Question: Hi i always have this error: Android : Fatal Exception Main!! It's my first app and so i have several problems..i can't understand how android works :( :
'''
package com.mkyong.android;
import android.app.Activity;
import android.os.Bundle;
import android.view.View;
import android.view.View.OnClickListener;
import android.widget.Button;
import android.widget.Toast;
import com.example.toast.R;
public class MainActivity extends Activity {
private Button button;
public void onCreate(Bundle savedInstanceState) {
super.onCreate(savedInstanceState);
setContentView(R.layout.main);
button = (Button) findViewById(R.id.button1);
button.setOnClickListener(new OnClickListener() {
@Override
public void onClick(View arg0) {
Toast.makeText(getApplicationContext(), "Button is clicked", Toast.LENGTH_LONG).show();
}
});
}
}
'''
This is the main.xml:
'''
<?xml version="1.0" encoding="utf-8"?>
<LinearLayout xmlns:android="http://schemas.android.com/apk/res/android"
xmlns:tools="http://schemas.android.com/tools"
android:layout_width="fill_parent"
android:layout_height="fill_parent"
android:orientation="vertical" >
<Button
android:id="@+id/button1"
android:layout_width="wrap_content"
android:layout_height="wrap_content"
android:text="@string/show_toast"
tools:ignore="HardcodedText" />
</LinearLayout>
'''
This is the manifest:
'''
<manifest xmlns:android="http://schemas.android.com/apk/res/android"
package="com.example.toast"
android:versionCode="1"
android:versionName="1.0" >
<uses-sdk
android:minSdkVersion="8"
android:targetSdkVersion="17" />
<uses-permission android:name="android.permission.WRITE_EXTERNAL_STORAGE"/>
<application
android:allowBackup="true"
android:icon="@drawable/ic_launcher"
android:label="@string/app_name"
android:theme="@style/AppTheme" >
<activity
android:name=".MainActivity"
android:label="@string/app_name" >
<intent-filter>
<action android:name="android.intent.action.MAIN" />
<category android:name="android.intent.category.LAUNCHER" />
</intent-filter>
</activity>
</application>
</manifest>
'''
Here's the logcat output:

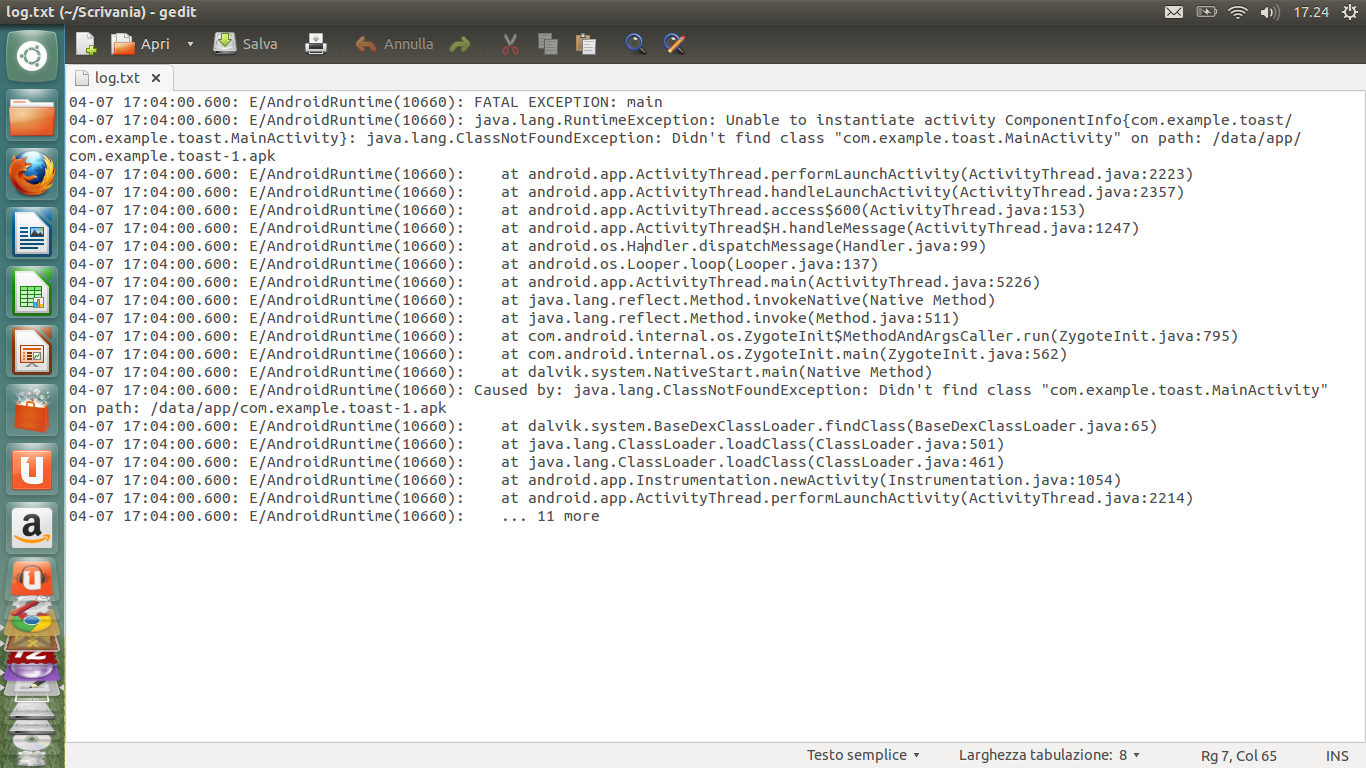
Answer: First of all I think You had copied the Code Form <URL>
It's shown that you 'MainActivity.java' is in package 'com.mkyong.android'
But in your manifest file your main package name is 'com.example.toast' .You haven't mention any about files in 'com.mkyong.android' in your 'manifest' file
if so
So there are two options
---
In your log it clearly says 'com.example.toast.MainActivity' is not found
You must change the package of 'MainActivity.java' to 'com.example.toast'
'''
<activity
android:name="com.example.toast.MainActivity"
android:label="@string/app_name" >
<intent-filter>
<action android:name="android.intent.action.MAIN" />
<category android:name="android.intent.category.LAUNCHER" />
</intent-filter>
</activity>
'''
This will remove the 'RuntimeException'
---
The second option is to change in 'manifest' file
'''
<activity
android:name="com.mkyong.android.MainActivity"
android:label="@string/app_name" >
<intent-filter>
<action android:name="android.intent.action.MAIN" />
<category android:name="android.intent.category.LAUNCHER" />
</intent-filter>
</activity>
'''
That if you application contains more than one package names you must specify the package name along with along with activity names in manifest file
eg : 'android:name="com.mkyong.android.MainActivity"' where 'com.mkyong.android' is package name and 'MainActivity' is file name
I Prefer you to choose
To display you toast you can use
'''
Toast.makeText(MainActivity.this, "Button is clicked", Toast.LENGTH_LONG).show();
'''
Here 'MainActivity.this' is the parameter for context
You can also use this
'''
Toast.makeText(getApplicationContext(), "Button is clicked",Toast.LENGTH_LONG).show();
'''
If you are beginner This <URL> might help you